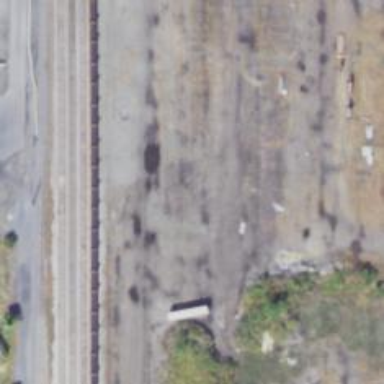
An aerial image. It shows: Abandoned railway yard is depicted.